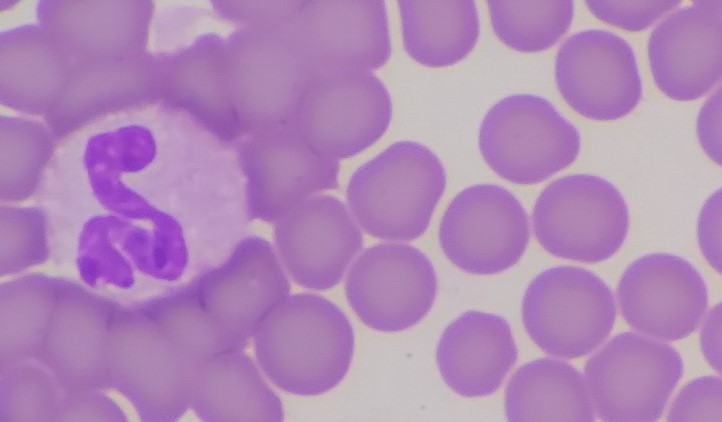
White blood cell type: Neutrophil